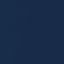
Land use / land cover class: SeaLake